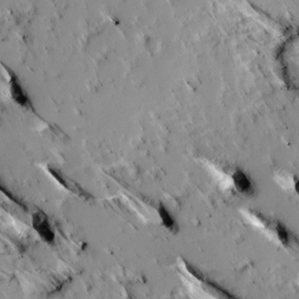
Label: non_frost